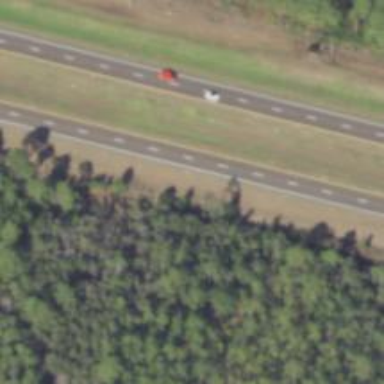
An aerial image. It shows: Asphalt trunk highway.